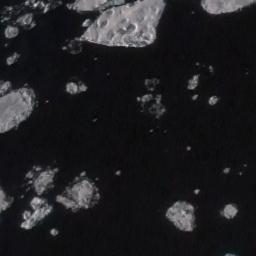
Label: sea_ice